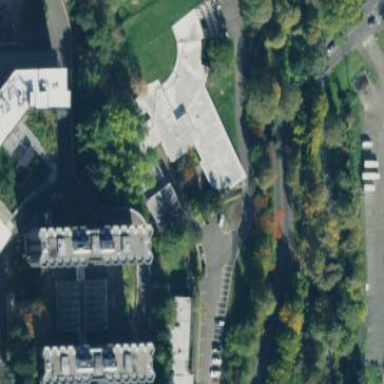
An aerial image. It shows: Flat-roofed university building.